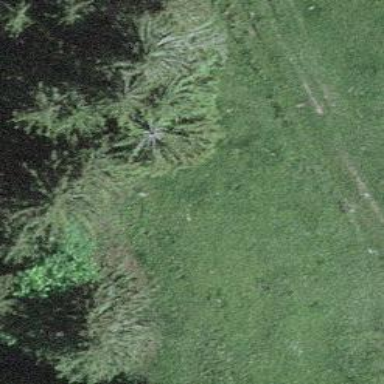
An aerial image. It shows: Agricultural area with evergreen needle-leaved trees.